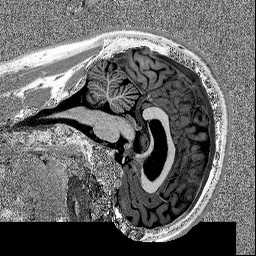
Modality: MP2RAGE
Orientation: sagittal
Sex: male